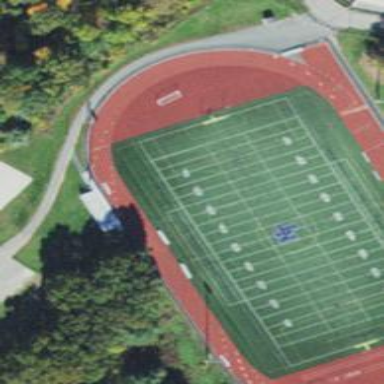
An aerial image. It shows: American football pitch for leisure and sport activities.